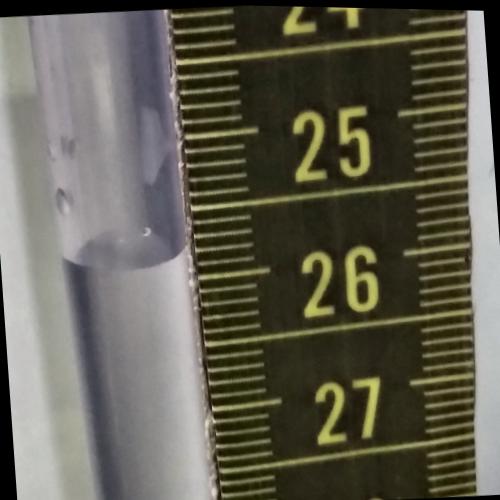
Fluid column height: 25.8 cm